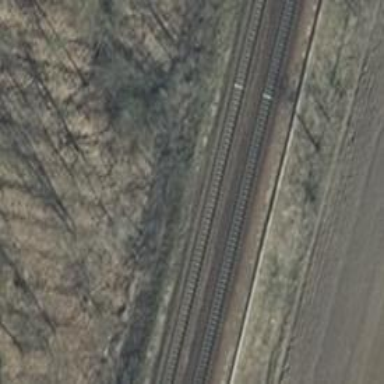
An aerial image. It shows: Site related to the railway.